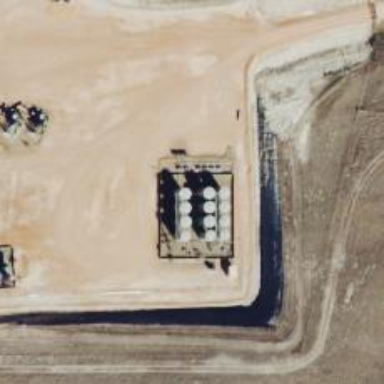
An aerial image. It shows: Storage tank that is man-made.